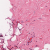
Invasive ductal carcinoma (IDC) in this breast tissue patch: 0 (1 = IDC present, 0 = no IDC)